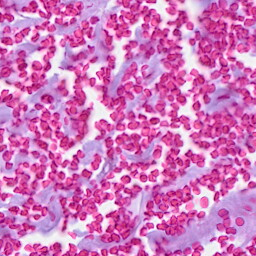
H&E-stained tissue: Breast